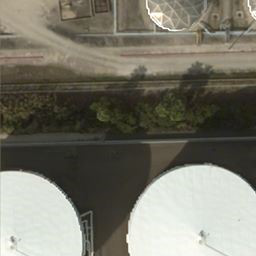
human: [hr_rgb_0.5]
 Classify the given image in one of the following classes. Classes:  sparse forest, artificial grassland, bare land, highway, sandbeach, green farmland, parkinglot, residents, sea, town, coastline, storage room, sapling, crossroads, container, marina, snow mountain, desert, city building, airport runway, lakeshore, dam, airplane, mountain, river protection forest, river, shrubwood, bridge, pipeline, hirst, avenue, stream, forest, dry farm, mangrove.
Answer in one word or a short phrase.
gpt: storage room